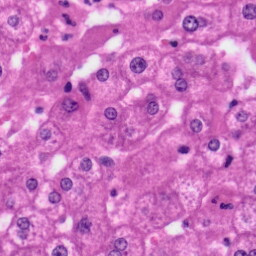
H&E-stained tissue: Liver